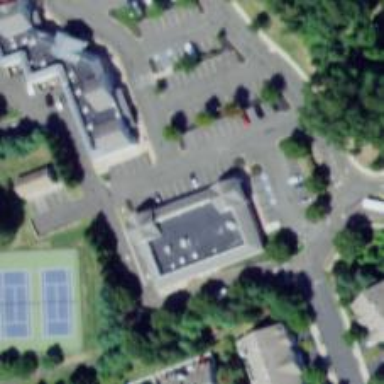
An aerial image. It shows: Pharmacy providing healthcare services.